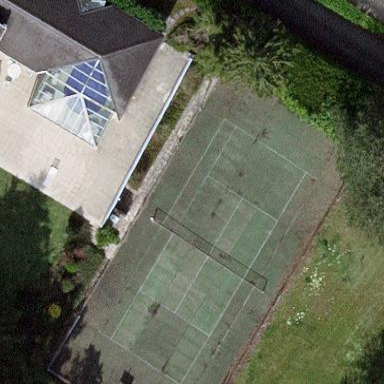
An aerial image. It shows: Tennis court on pitch.